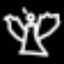
Label: angel